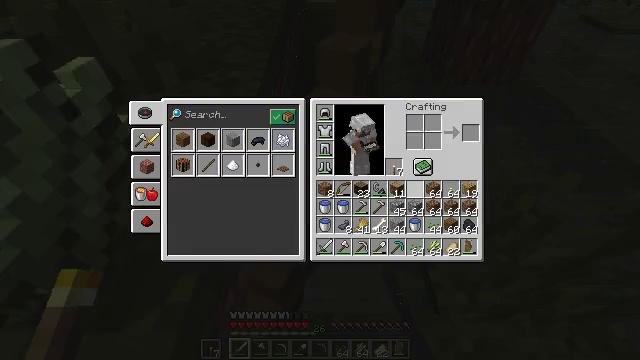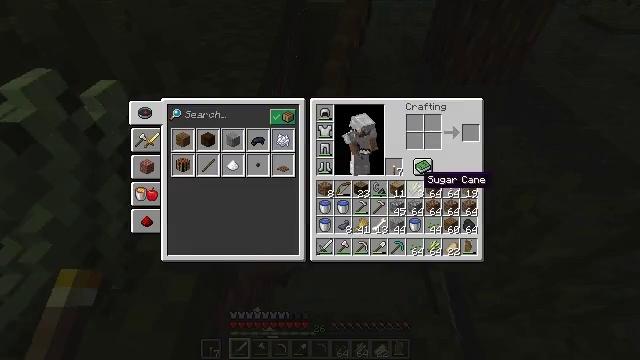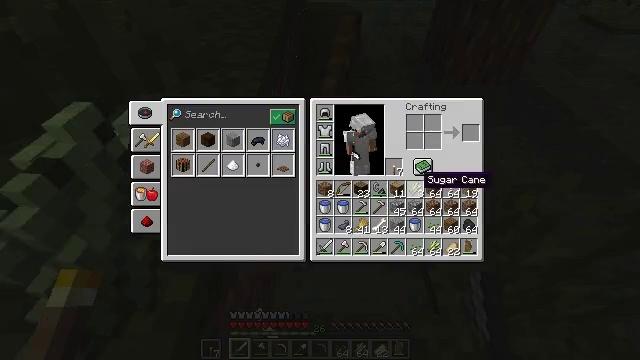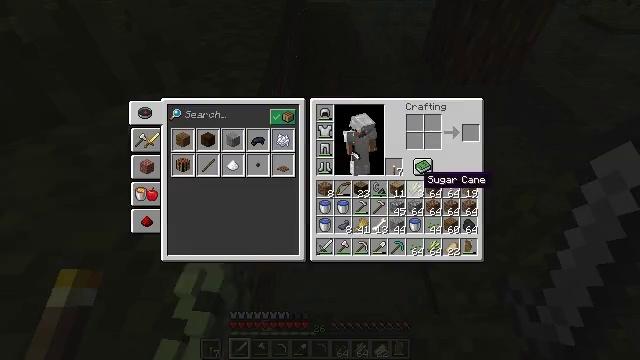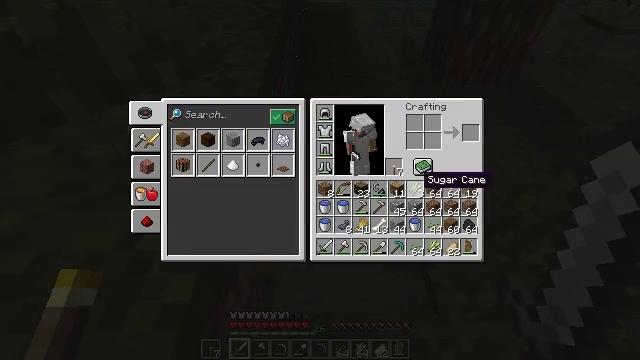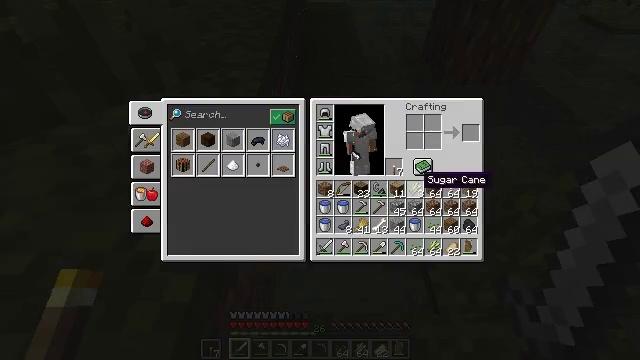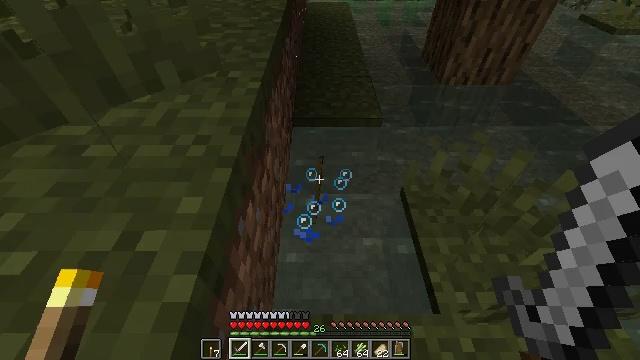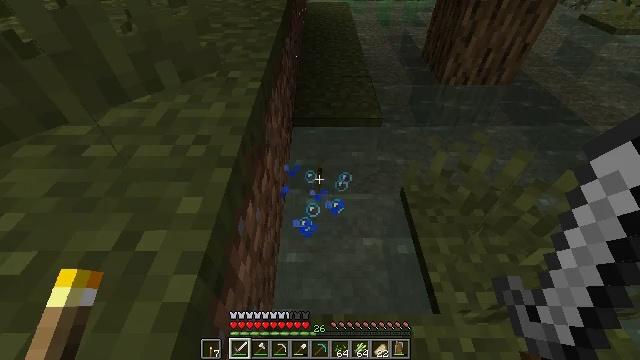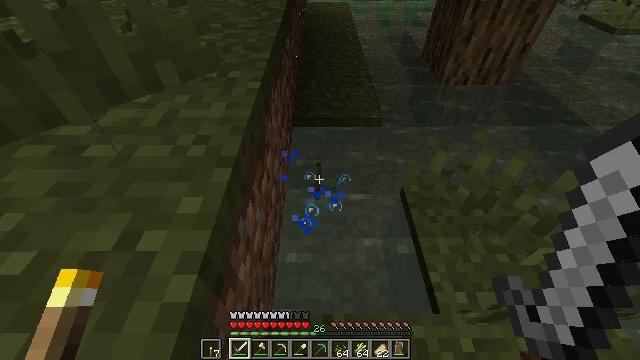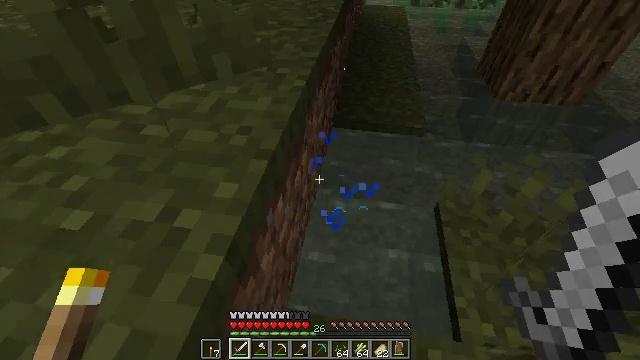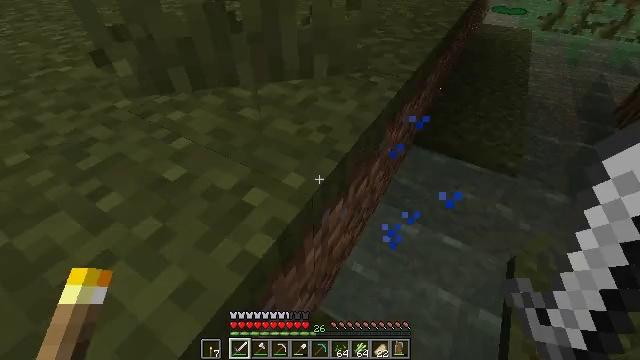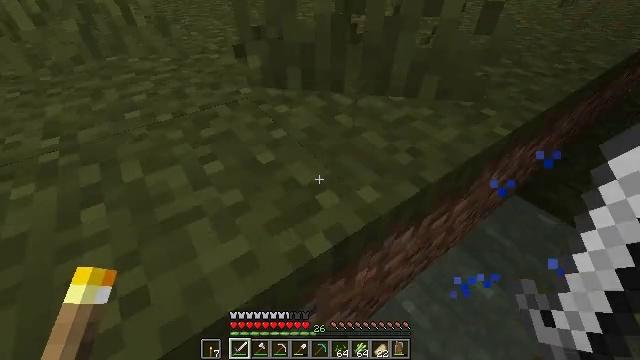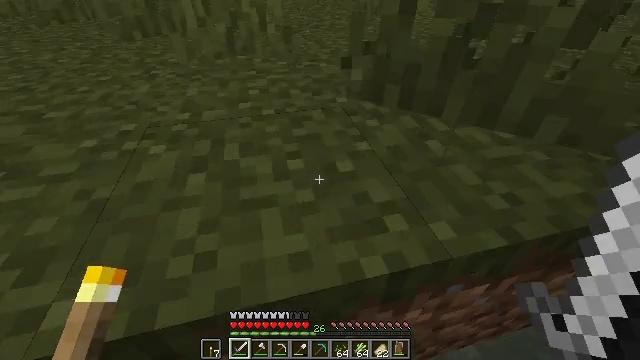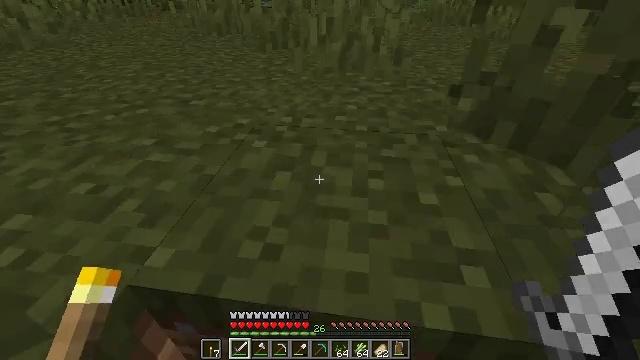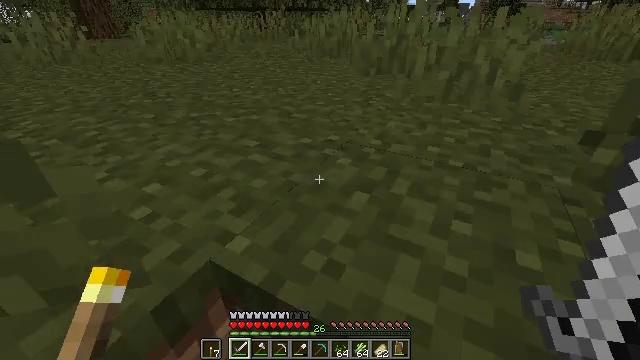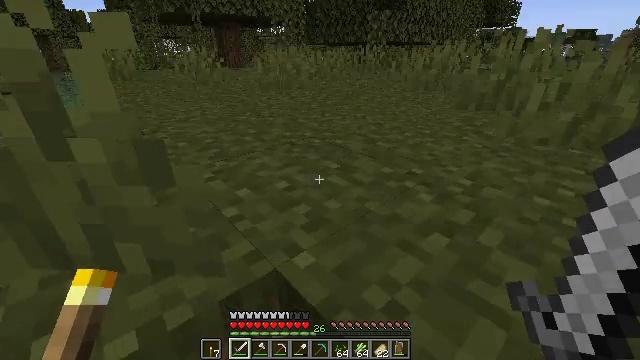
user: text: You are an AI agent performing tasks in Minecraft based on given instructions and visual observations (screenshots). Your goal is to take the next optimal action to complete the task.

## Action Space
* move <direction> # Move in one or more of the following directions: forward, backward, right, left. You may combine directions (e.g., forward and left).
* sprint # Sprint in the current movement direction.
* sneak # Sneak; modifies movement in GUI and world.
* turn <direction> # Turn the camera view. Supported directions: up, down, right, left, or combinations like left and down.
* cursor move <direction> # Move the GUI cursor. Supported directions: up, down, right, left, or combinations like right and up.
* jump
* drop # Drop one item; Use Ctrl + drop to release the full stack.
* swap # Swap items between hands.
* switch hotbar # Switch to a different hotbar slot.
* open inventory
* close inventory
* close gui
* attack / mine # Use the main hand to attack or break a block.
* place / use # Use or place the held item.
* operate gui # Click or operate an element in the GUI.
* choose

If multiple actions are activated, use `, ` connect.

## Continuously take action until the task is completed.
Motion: motion action
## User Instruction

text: Harvest sugar cane from the plant.
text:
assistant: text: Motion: no_op
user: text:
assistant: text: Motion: no_op
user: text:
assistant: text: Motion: no_op
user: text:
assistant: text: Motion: no_op
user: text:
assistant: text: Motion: no_op
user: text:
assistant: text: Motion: no_op
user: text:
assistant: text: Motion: no_op
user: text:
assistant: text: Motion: no_op
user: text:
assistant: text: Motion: turn left
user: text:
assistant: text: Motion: turn left and up
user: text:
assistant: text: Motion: turn left and up
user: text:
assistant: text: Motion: turn left and up
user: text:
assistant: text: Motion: turn left and up
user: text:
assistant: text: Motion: turn left and up
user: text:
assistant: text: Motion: turn left and up
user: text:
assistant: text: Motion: turn left and up
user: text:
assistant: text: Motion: move forward, turn left and up
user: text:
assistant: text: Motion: move forward, turn left and up, jump
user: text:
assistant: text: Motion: move forward, turn left and up, jump
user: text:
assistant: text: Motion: move forward, jump
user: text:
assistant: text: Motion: move forward, jump
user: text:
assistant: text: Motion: move forward
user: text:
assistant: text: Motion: move forward and move right, turn left and down
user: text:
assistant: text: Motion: move forward and move right, turn left and down
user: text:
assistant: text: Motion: move forward and move right, turn left
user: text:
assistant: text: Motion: move forward and move right, turn left
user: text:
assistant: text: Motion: move forward and move right, turn left
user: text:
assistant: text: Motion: move forward and move right, turn left
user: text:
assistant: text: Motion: move forward and move right, sprint, turn left
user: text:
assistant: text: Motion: move forward and move right, sprint, turn left